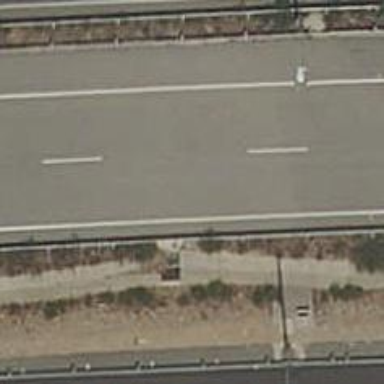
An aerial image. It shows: Motorway link.